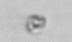
Label: nanoplankton_mix